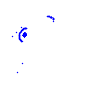
Particle: electron